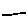
Label: line